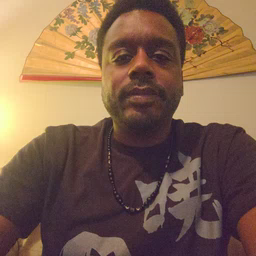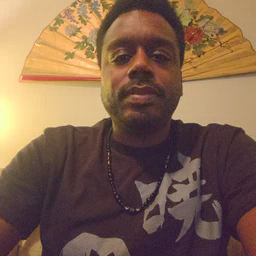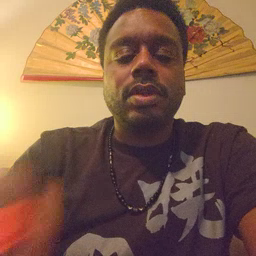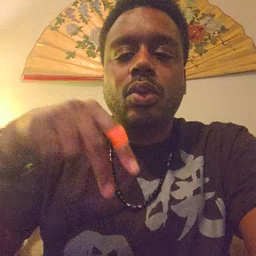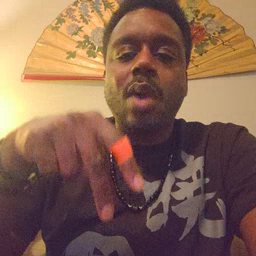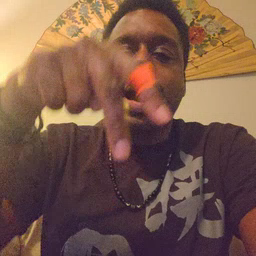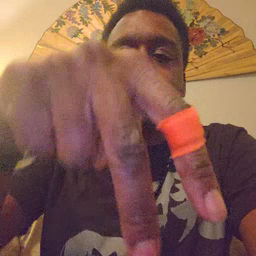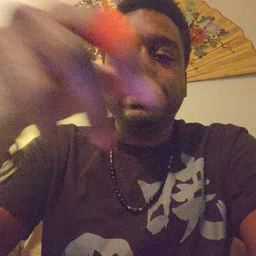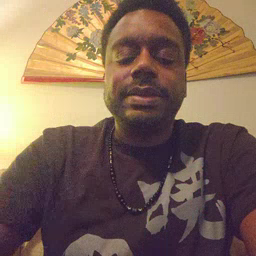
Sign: ride